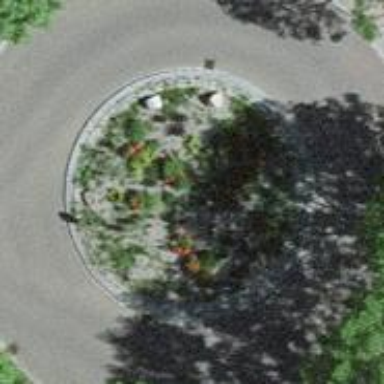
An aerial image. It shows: Circular junction on residential road.